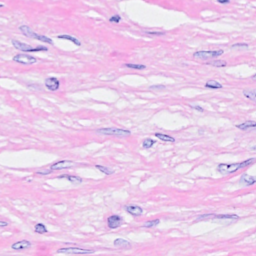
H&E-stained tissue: Breast